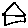
Label: house